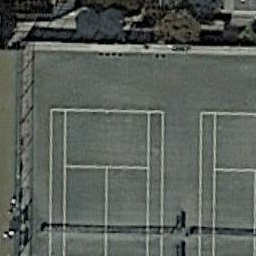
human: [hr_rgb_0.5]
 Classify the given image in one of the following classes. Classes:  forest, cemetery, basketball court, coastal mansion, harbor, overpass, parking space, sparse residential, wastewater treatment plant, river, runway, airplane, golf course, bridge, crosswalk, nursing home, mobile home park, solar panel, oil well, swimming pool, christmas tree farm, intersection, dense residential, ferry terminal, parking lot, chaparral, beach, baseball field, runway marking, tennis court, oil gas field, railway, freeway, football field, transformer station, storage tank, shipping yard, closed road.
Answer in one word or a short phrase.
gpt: tennis court